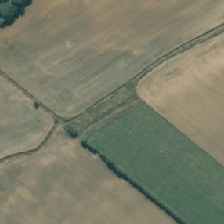
Land cover: shortrotation_cropland